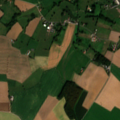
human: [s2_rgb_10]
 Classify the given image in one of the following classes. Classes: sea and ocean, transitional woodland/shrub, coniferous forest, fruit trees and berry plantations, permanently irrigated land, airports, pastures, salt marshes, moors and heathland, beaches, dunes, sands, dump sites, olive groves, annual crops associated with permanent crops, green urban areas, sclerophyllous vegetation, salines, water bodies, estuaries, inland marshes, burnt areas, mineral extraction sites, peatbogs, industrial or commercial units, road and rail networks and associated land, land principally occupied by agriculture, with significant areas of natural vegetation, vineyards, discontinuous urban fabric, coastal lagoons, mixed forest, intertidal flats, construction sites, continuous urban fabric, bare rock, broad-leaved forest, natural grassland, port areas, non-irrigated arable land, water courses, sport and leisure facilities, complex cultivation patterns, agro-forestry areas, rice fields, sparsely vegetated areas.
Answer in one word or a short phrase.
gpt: discontinuous urban fabric, non-irrigated arable land, pastures, complex cultivation patterns